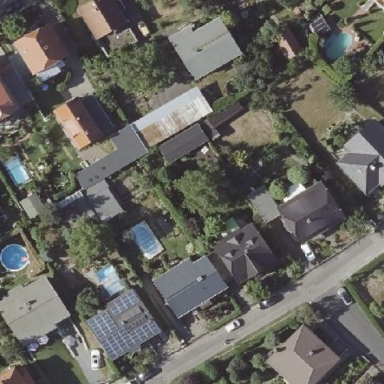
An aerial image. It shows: Bungalow.